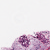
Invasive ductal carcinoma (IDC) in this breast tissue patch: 0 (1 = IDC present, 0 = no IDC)